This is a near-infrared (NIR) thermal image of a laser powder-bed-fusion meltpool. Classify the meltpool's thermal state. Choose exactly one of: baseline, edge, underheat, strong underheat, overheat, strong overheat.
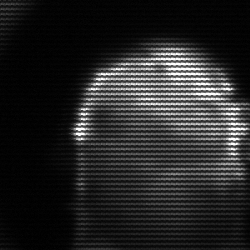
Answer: baseline